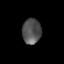
Tissue: prostate
Cell type: T cells
Senescence score: 0.3512
Nuclear area (px): 466
Mean DAPI intensity: 82.648